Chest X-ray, PA view. Patient: 64 years old, sex F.
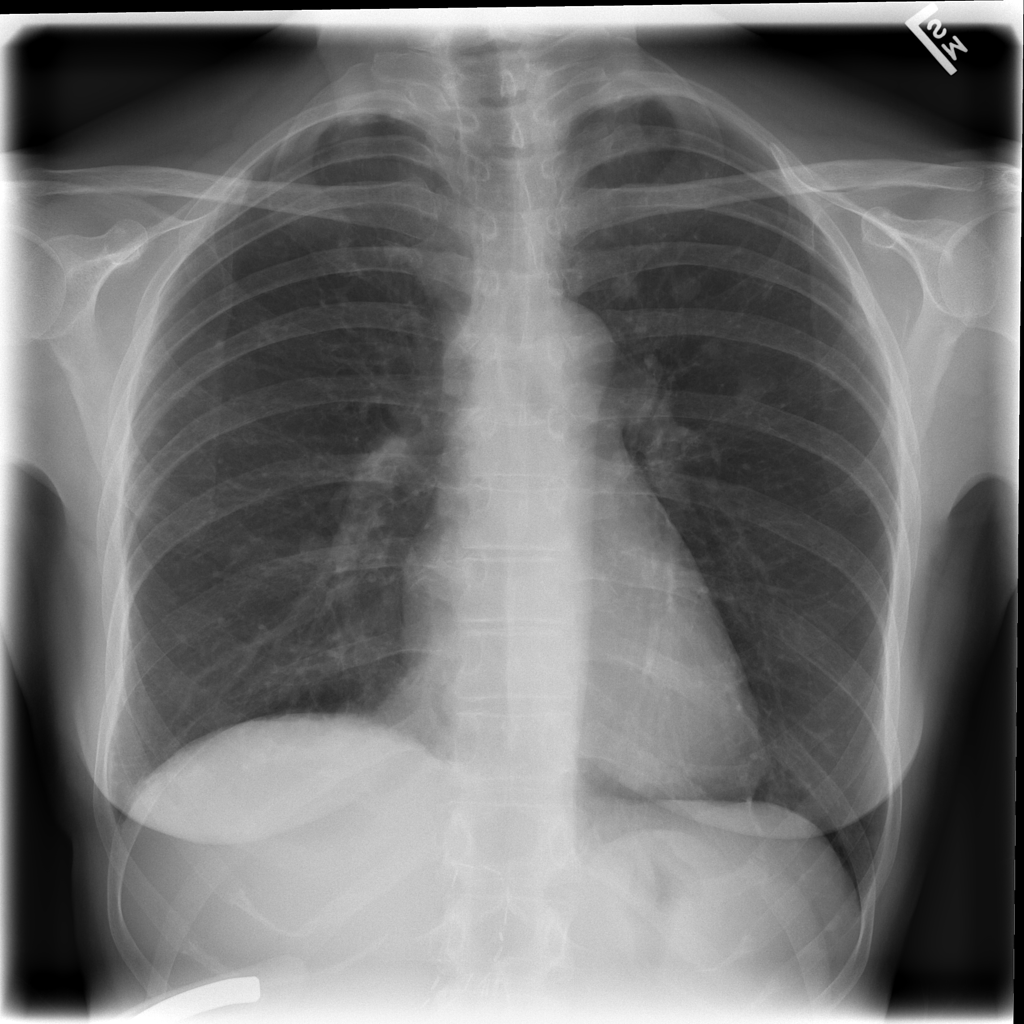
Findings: Nodule